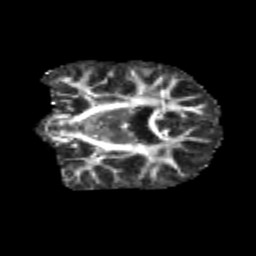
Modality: FA
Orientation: coronal
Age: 9
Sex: male
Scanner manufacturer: siemens
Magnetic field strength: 3 T
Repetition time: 3.8 s
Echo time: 0.07 s